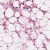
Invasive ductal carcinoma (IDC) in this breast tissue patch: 0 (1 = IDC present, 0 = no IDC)